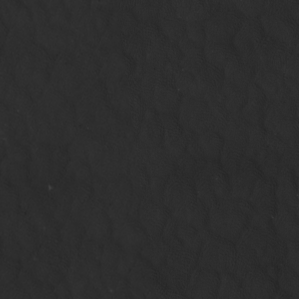
Label: non_frost